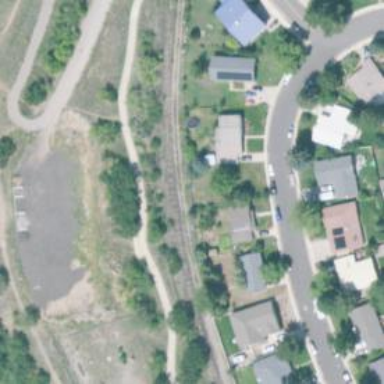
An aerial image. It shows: Disused railway.